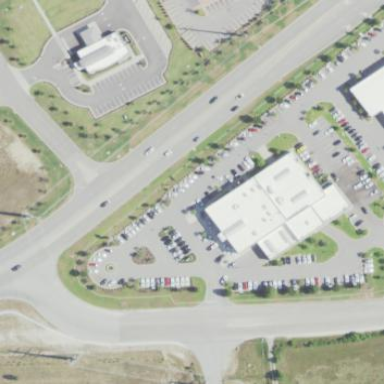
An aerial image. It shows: Car shop building.